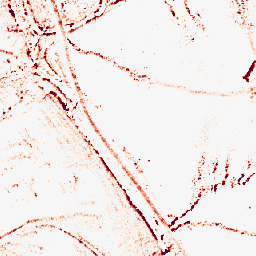
Category: morphological
Decomposition family: morphological_rect
Decomposition parameters: operation: opening
width: 5
height: 5
Upsampling method: nearest
Upsampling parameters: scale: 4
Upsampling scale: 4